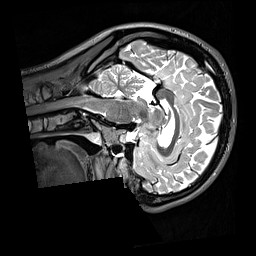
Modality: T2w
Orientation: sagittal
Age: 24
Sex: female
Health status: healthy
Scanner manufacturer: siemens
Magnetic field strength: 3 T
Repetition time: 3.2 s
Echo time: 0.568 s